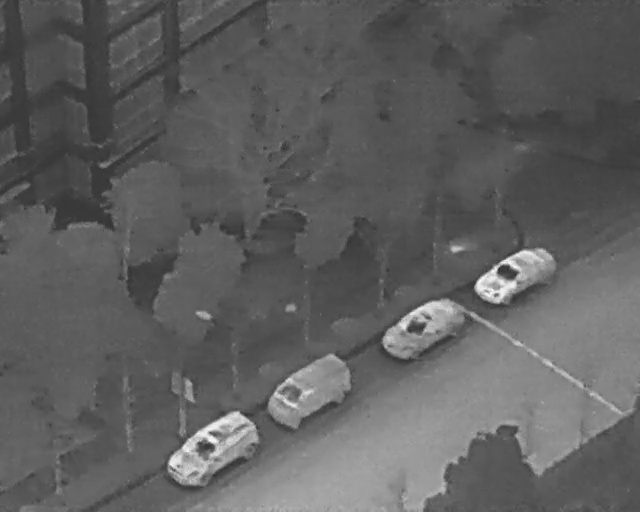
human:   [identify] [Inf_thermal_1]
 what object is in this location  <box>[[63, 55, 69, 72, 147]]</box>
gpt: <ref>1 large car at the center</ref>

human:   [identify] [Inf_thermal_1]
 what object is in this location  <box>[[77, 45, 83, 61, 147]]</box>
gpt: <ref>1 large car at the right</ref>